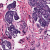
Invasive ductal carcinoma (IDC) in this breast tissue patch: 0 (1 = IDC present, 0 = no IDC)